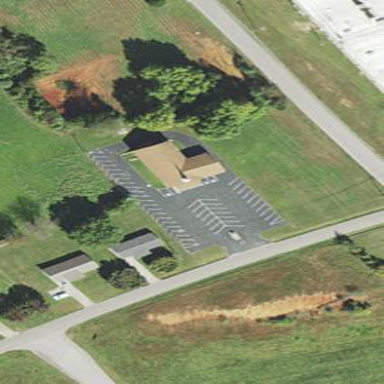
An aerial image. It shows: Parking area.